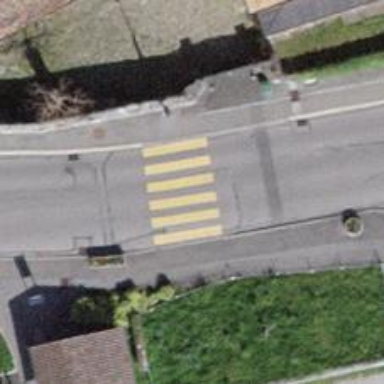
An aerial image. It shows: Marked road crossing.